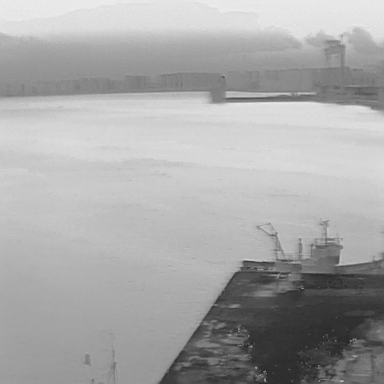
There is a bulk_carrier in the infrared image.